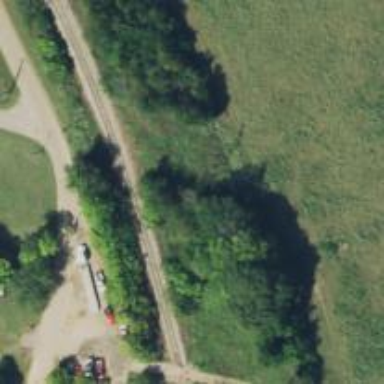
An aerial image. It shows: Abandoned railway.